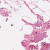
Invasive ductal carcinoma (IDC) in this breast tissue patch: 0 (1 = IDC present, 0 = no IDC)